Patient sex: M
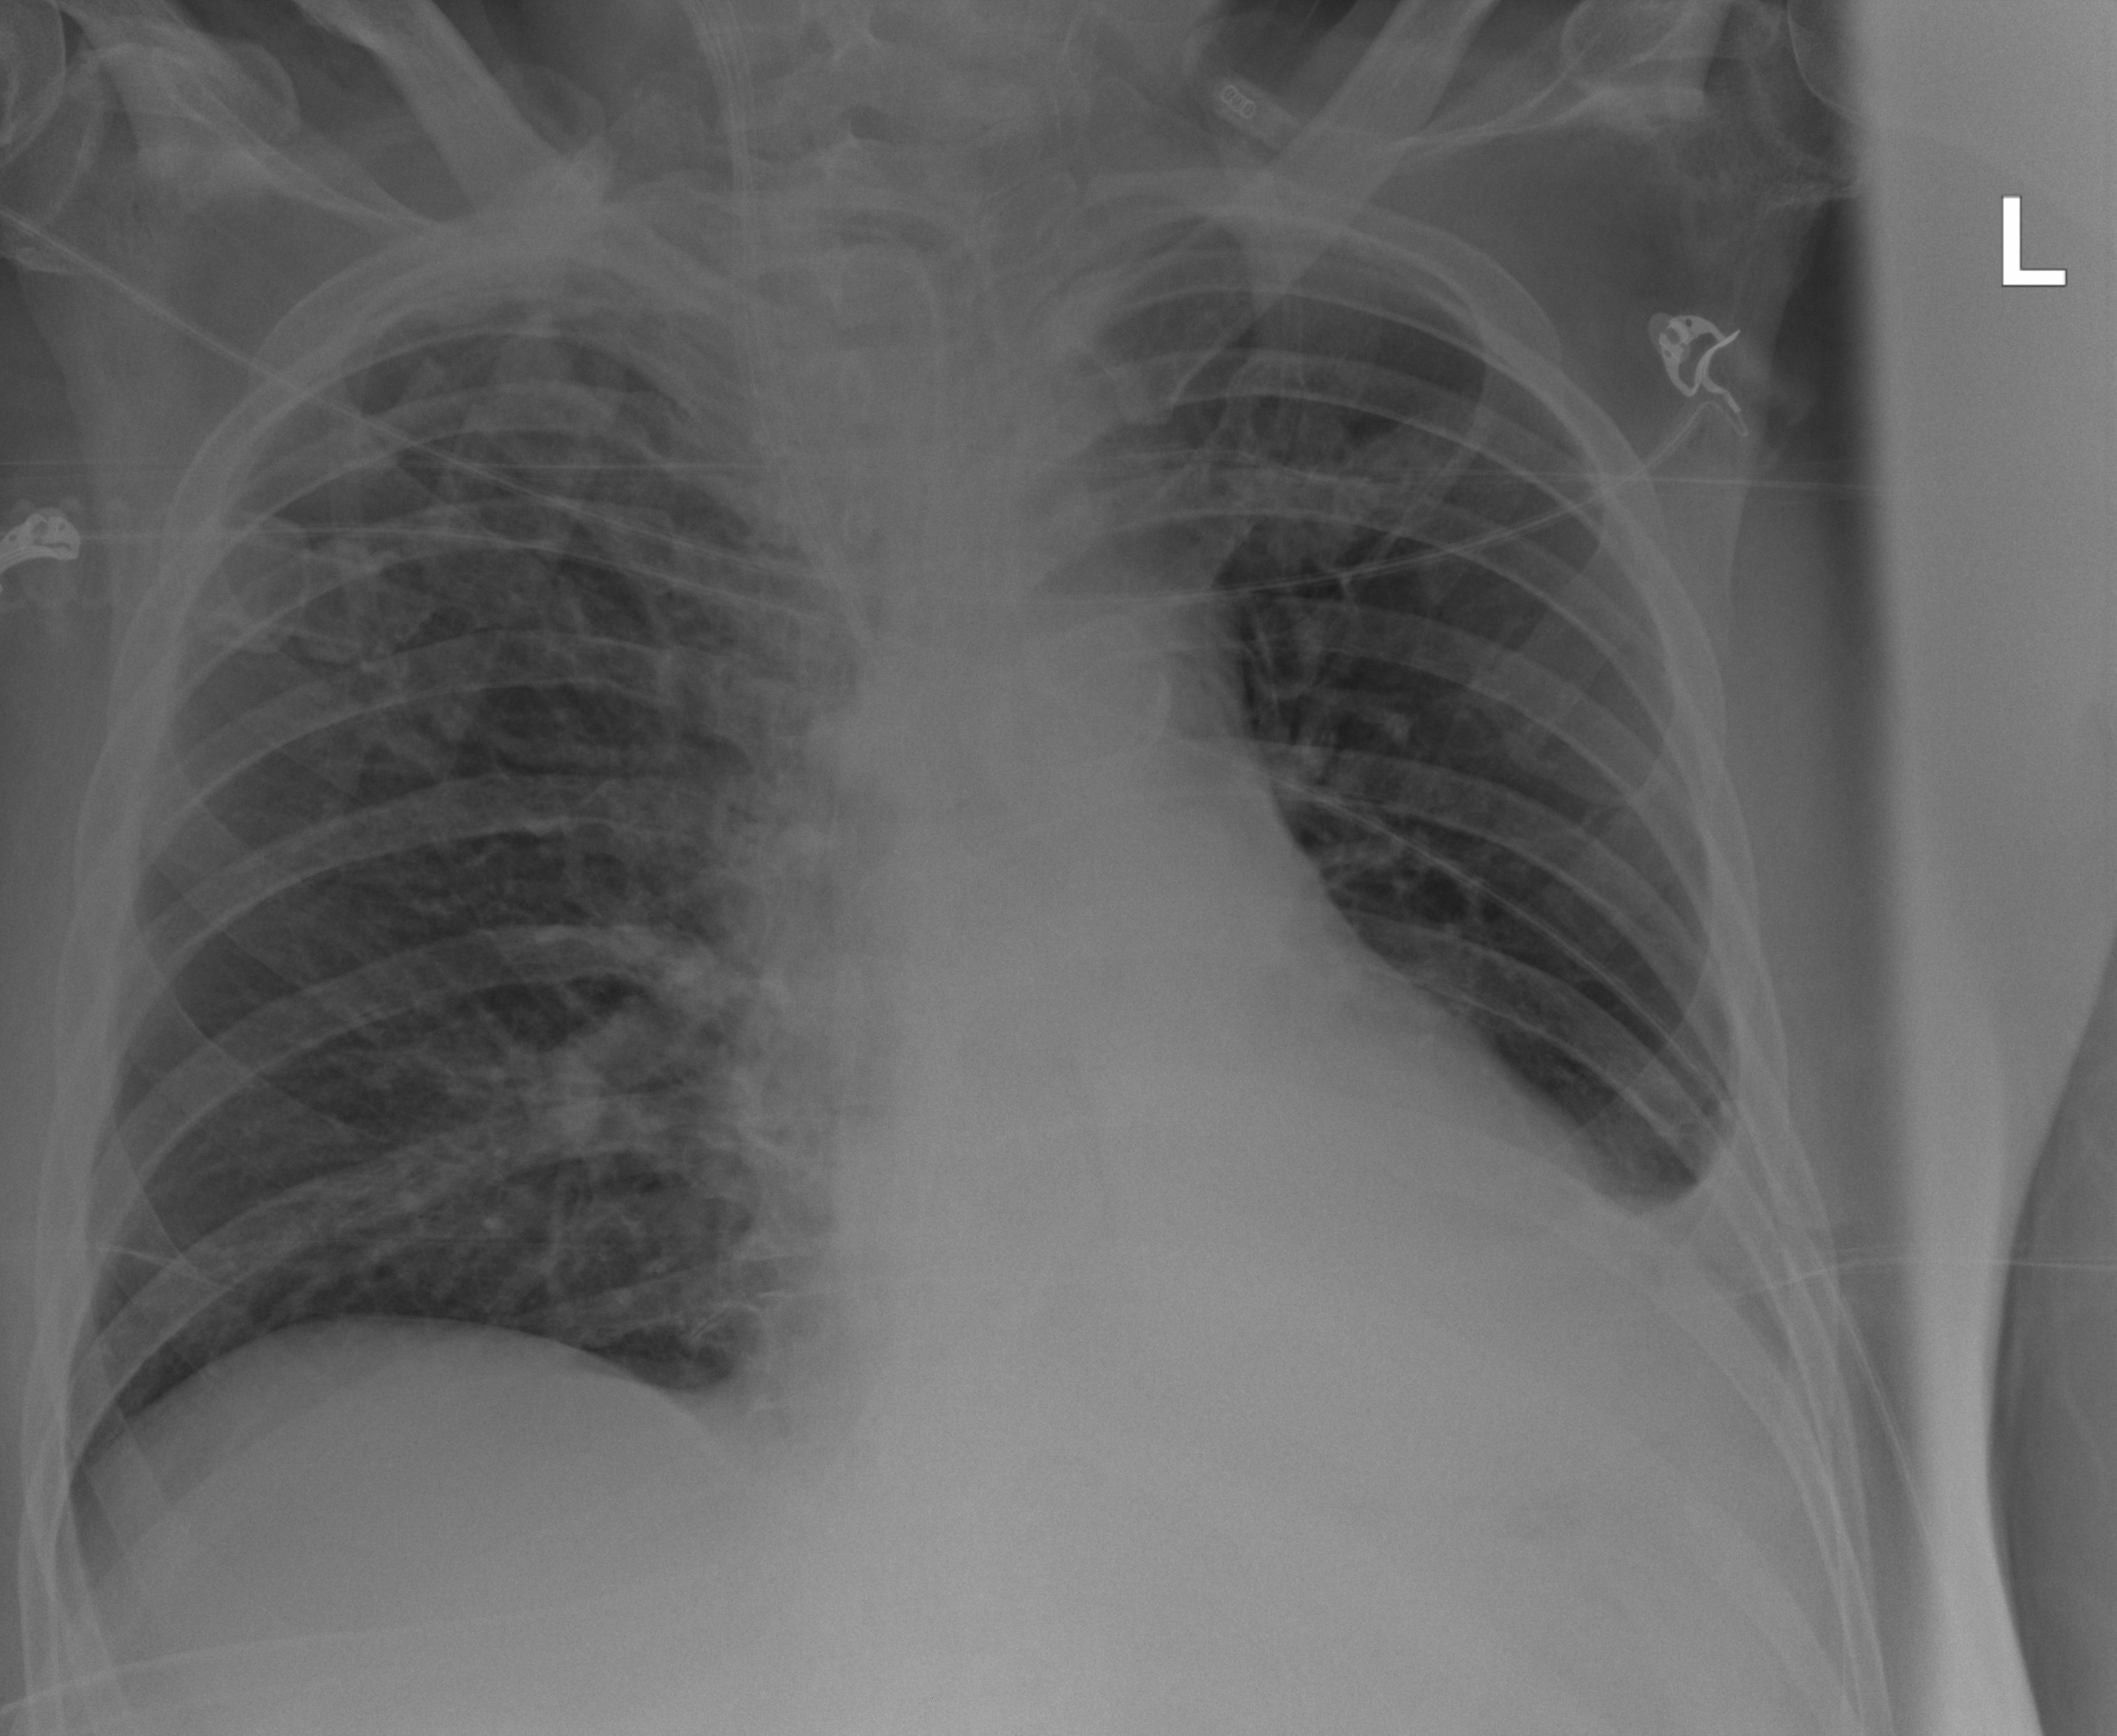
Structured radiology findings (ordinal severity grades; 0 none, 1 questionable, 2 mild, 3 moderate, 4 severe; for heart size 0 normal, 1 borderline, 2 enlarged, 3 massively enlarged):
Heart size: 1
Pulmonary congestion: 2
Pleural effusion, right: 0
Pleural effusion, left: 2
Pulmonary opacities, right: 0
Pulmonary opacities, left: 0
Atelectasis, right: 0
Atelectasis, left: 2